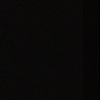
Label: space